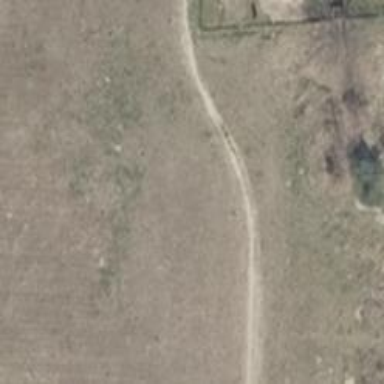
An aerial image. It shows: Path on the ground.